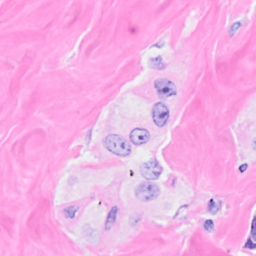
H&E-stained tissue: Breast